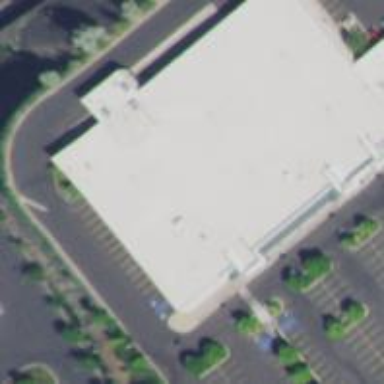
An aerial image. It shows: Supermarket building.